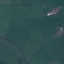
Land use / land cover class: Pasture